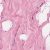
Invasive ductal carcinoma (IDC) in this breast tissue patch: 0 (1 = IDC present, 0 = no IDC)